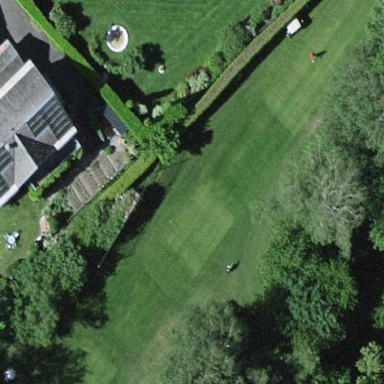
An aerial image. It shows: Grass area designated as golf tee.